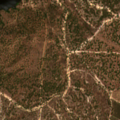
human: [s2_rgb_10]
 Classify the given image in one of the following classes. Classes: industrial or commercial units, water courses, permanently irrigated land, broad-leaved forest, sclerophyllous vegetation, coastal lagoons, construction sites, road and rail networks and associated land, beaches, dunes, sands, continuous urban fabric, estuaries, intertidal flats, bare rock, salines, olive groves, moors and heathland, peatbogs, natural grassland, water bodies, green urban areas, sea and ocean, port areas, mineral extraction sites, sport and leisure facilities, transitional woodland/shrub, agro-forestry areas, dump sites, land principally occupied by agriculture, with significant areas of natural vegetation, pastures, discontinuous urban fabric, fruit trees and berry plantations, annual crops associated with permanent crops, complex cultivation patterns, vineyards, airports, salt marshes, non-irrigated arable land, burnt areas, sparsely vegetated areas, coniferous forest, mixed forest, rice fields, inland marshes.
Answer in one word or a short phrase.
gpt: complex cultivation patterns, agro-forestry areas, broad-leaved forest, mixed forest